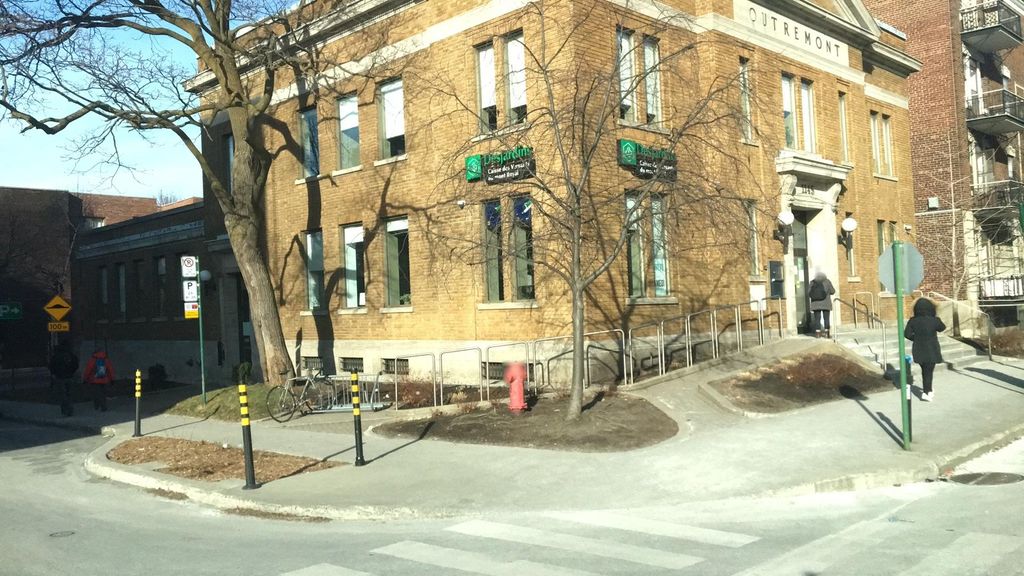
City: montreal